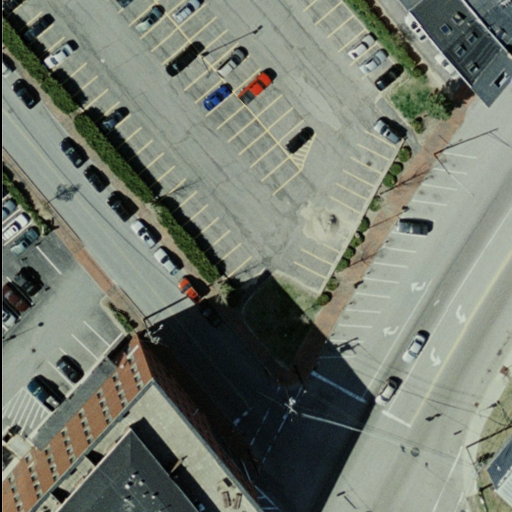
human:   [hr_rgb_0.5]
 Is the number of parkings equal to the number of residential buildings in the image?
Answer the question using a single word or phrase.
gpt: no

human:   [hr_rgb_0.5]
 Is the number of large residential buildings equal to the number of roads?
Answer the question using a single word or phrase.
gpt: no

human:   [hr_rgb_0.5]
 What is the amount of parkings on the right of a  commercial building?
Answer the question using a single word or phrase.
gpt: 0

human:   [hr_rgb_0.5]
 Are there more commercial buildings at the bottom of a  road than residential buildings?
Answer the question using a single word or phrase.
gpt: no

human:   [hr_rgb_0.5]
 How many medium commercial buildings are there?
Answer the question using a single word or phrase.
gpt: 0

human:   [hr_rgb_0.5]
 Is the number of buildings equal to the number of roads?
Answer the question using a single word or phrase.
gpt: no

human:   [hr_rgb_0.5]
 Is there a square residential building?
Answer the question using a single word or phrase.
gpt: no

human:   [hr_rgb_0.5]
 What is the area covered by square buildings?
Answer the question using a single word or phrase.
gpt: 0m2

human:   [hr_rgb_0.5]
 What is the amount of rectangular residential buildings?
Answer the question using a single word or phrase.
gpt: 3

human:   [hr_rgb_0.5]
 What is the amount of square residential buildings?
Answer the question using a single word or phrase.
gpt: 0

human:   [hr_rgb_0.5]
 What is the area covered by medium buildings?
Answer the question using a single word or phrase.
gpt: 0m2

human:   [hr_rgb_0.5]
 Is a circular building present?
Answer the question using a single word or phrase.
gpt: no

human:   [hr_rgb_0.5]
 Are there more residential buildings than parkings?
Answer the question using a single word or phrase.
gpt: yes

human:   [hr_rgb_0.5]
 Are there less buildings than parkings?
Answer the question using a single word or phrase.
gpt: no

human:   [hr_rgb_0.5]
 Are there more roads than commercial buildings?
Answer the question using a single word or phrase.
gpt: yes

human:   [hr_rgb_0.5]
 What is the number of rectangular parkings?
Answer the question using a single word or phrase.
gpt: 1

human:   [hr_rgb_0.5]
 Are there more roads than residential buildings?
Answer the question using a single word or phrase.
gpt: yes

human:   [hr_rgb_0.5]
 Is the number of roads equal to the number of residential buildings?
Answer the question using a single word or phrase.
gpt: no

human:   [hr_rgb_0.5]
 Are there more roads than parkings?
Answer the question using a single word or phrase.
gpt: yes

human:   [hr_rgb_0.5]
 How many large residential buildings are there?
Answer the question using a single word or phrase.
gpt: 2

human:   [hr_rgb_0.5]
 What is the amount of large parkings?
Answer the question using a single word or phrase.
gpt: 2

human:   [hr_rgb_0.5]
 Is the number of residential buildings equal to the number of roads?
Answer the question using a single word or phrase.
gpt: no

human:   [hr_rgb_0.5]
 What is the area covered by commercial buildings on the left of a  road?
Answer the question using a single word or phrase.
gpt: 0m2

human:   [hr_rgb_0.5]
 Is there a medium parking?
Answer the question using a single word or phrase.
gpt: no

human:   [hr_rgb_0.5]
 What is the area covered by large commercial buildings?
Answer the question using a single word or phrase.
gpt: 0m2

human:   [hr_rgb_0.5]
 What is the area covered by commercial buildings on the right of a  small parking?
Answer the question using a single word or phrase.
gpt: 0m2

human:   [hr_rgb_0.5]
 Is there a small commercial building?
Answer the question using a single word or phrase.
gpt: no

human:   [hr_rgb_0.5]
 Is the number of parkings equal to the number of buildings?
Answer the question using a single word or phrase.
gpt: no

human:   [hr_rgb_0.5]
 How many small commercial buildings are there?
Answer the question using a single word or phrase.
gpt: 0

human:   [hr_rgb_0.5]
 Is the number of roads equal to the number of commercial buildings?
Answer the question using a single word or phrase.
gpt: no

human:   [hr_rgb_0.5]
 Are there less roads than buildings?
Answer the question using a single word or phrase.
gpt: no

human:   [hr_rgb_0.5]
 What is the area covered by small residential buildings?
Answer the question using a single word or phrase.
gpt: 6m2

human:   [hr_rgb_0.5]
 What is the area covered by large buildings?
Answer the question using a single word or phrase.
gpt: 2499m2

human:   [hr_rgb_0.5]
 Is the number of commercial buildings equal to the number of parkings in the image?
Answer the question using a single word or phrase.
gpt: no

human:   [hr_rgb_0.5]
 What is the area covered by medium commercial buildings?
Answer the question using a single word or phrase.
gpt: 0m2

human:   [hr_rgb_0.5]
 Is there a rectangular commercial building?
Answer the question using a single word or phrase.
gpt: no